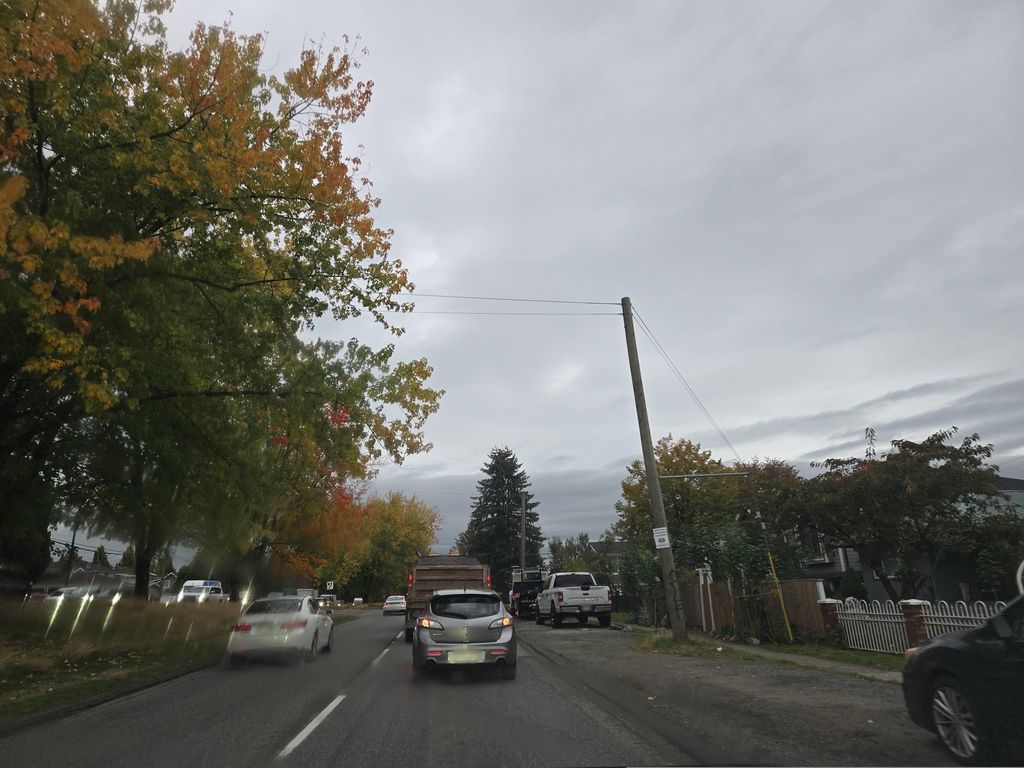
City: vancouver